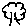
Label: tree